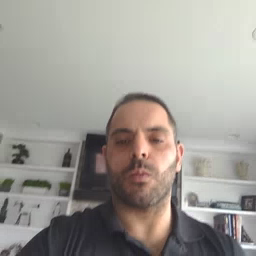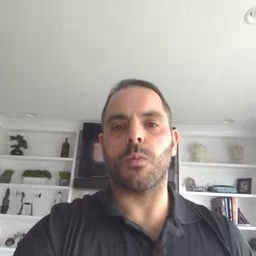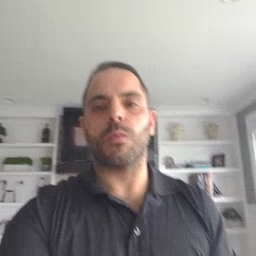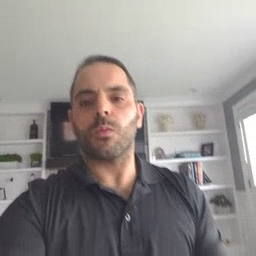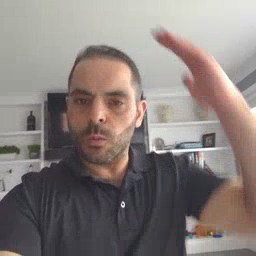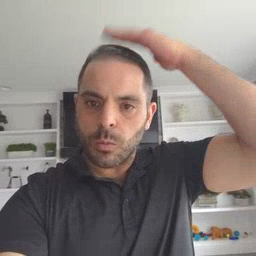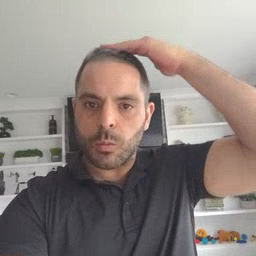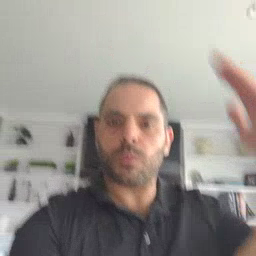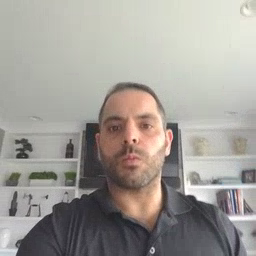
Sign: hat